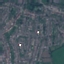
Land use / land cover class: Residential